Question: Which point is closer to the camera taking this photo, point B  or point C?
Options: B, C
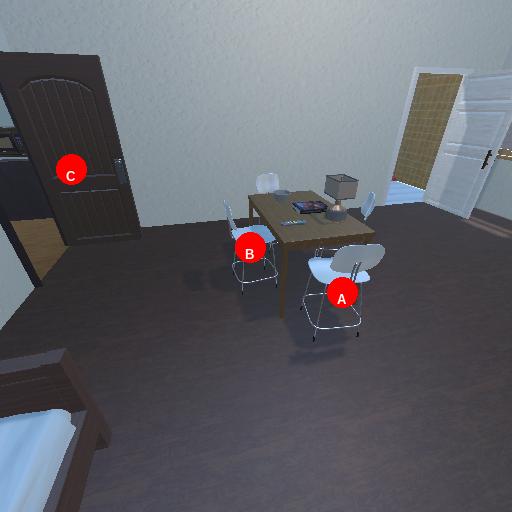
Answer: B